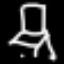
Label: chair